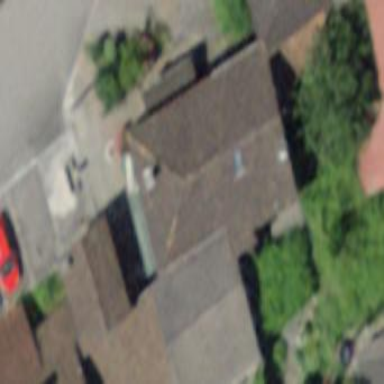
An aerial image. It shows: Simple and straightforward house.